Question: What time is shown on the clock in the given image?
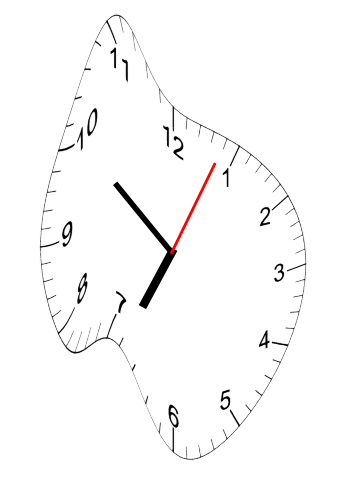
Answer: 06:51:04